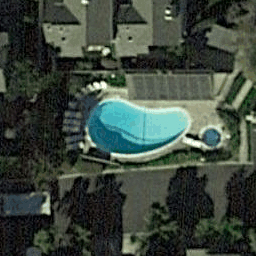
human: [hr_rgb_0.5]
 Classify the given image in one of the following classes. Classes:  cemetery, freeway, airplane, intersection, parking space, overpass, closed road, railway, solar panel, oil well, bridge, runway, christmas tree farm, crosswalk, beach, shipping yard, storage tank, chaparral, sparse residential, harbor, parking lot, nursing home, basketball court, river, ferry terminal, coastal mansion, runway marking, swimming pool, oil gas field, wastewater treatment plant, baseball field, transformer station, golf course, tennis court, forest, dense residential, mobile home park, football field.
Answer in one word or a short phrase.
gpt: swimming pool